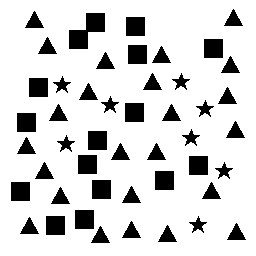
Squares: 16
Triangles: 24
Stars: 8
Total shapes: 48